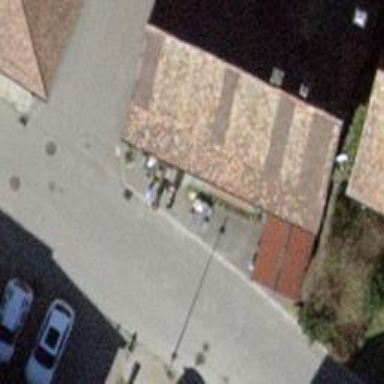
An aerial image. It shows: Restaurant.